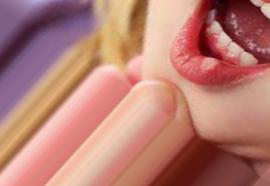
Condition: Mouth Ulcer